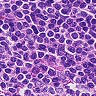
Metastatic tissue present: no